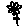
Label: flower